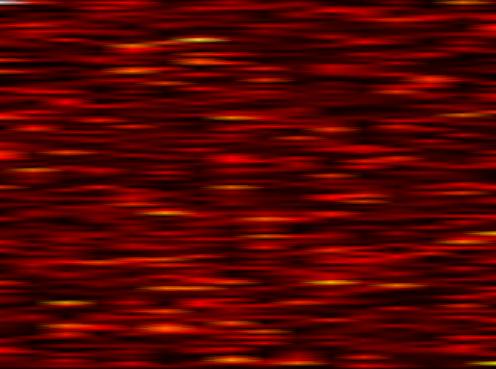
Label: UFMC